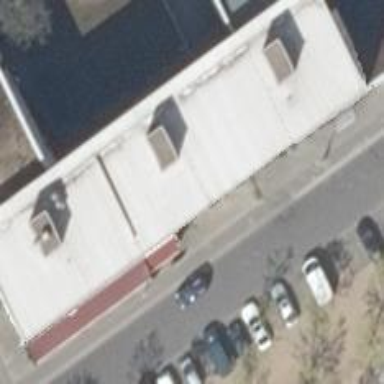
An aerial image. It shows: Restaurant.